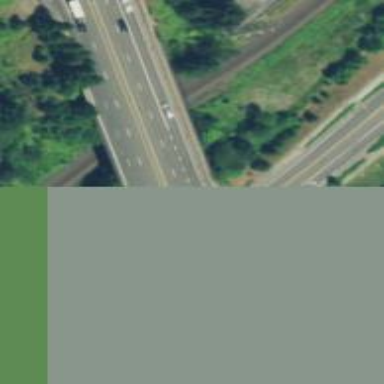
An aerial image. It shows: Bridge for trunk highway with expressway access.